Question: I have a 2-part question about posting messages to Facebook.
I want to pre-populate the message that the user is going to post i.e. where it says . Is this possible? If so, how? At the moment I have the following setup to produce the post shown below:
'''
NSMutableDictionary *params =
[NSMutableDictionary dictionaryWithObjectsAndKeys:
@"Steak Expert", @"name",
@"The must-have iPhone/iPad app for carnivores!", @"caption",
@"Steak Expert helps you to cook every steak to perfection! With this app in your hand you'll never need to worry about over-cooking or under-cooking a steak again. Perfection every time! ", @"description",
@"https://m.facebook.com/apps/MY_APP_ID/", @"link",
@"http://fbrell.com/f8.jpg", @"picture",
@"Cooking a steak using Steak Expert!", @"message", // I thought this would be the required field to populate the text
nil];
[facebook dialog:@"feed" andParams:params andDelegate:nil];
'''

The other part of my question is based around the view shown above. Is it possible to automatically post to the wall without the need for this view to appear? Seeing as the user must authorise the app to even connect with Facebook (plus any other specified actions) I can't see it being an issue. If so please could someone advise on how to achieve this?
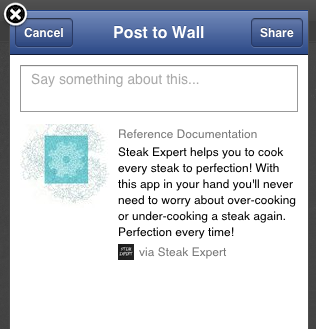
Answer: It is the 'message' field that you are talking about.
'message' - This field will be ignored on July 12, 2011 The message to prefill the text field that the user will type in. To be compliant with Facebook Platform Policies, your application may only set this field if the user manually generated the content earlier in the workflow. Most applications should not set this.
<URL>
Hope this helps